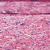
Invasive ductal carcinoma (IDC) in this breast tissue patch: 0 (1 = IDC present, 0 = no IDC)